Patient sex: M
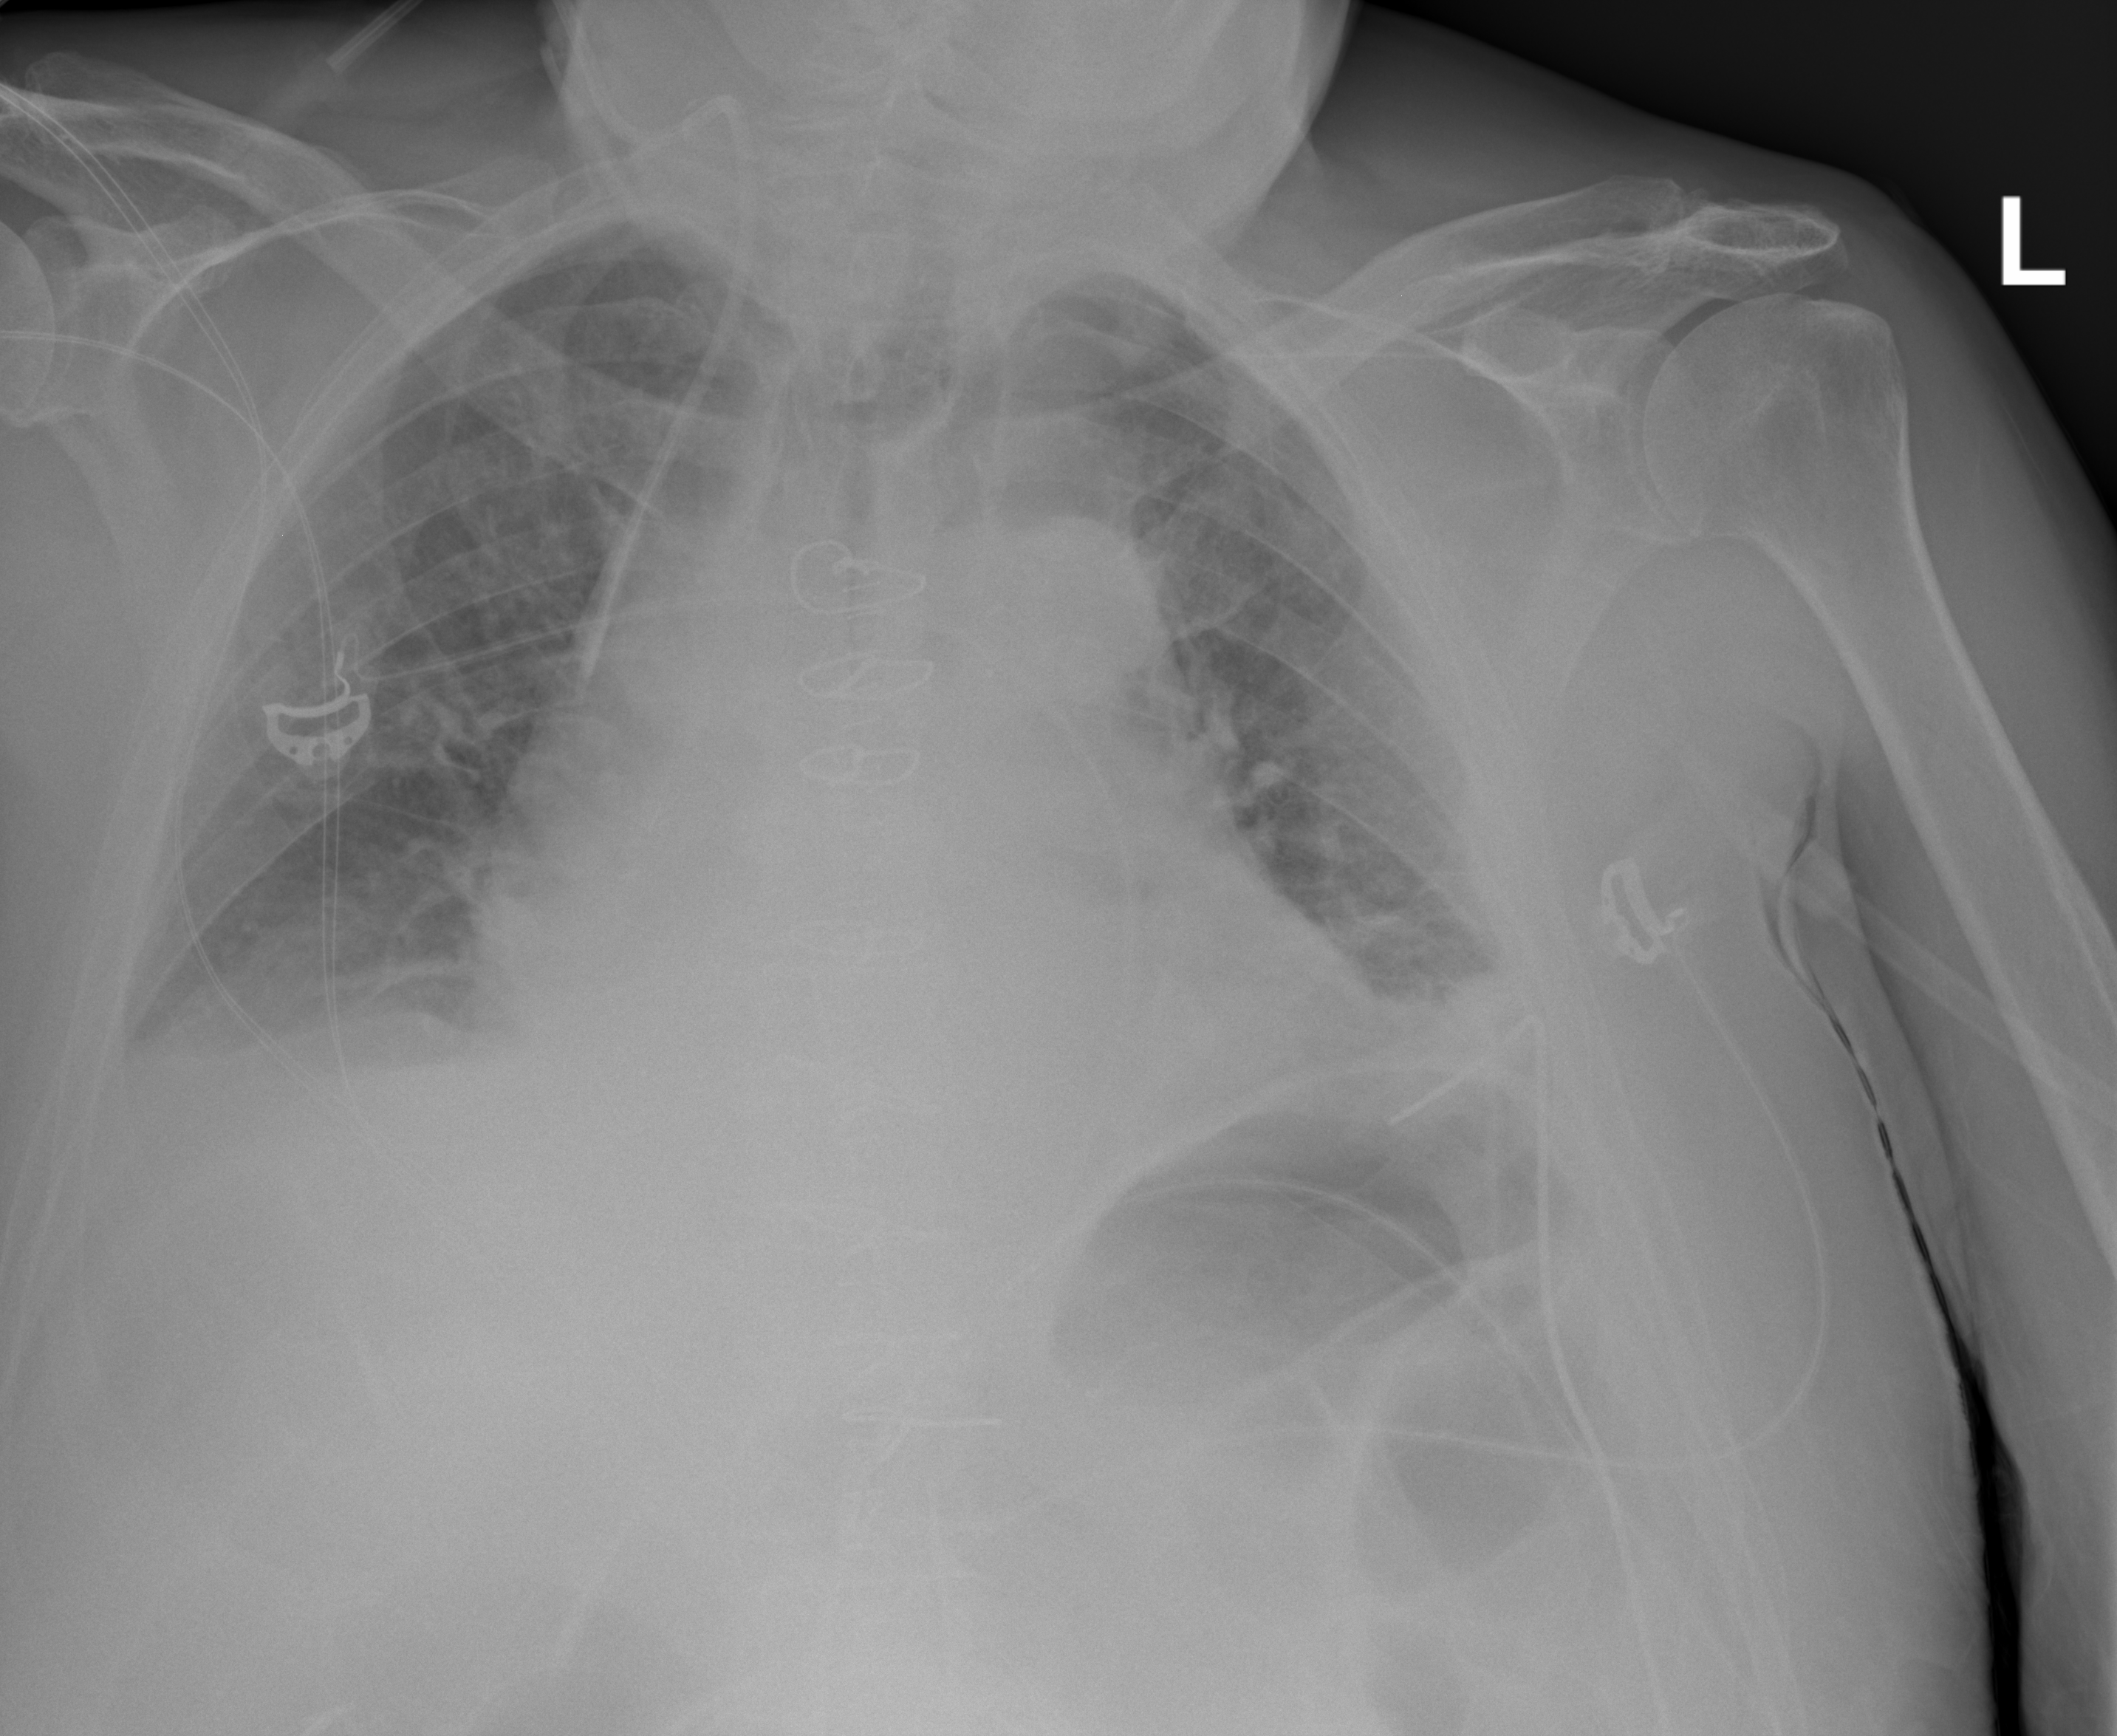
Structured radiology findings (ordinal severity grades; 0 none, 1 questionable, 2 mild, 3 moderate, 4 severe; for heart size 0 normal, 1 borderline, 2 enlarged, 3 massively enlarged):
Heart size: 2
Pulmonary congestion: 0
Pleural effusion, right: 2
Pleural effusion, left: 2
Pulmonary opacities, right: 0
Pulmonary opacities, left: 0
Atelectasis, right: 2
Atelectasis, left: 2